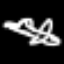
Label: airplane